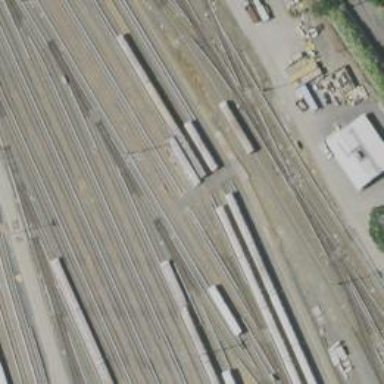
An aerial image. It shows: Electrified rail passing through service yard.